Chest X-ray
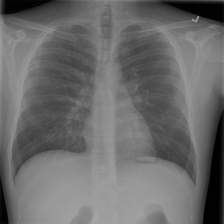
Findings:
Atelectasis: negative
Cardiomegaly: negative
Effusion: negative
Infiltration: negative
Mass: negative
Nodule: negative
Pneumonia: negative
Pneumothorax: negative
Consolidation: negative
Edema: negative
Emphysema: negative
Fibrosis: negative
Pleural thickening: negative
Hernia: negative